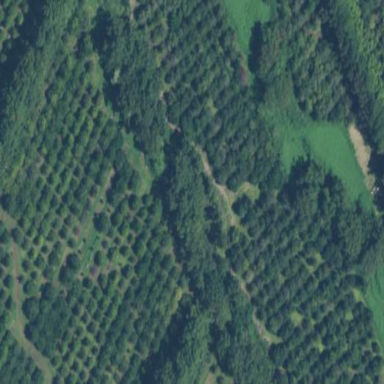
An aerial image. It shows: Orchard filled with macadamia trees.